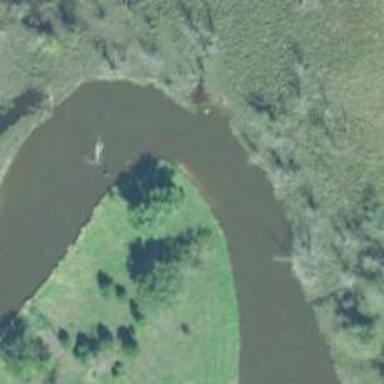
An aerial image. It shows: Beautiful river scene.